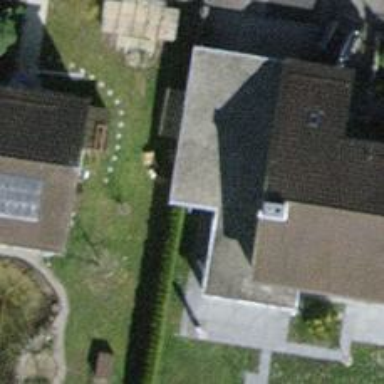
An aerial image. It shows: Hedge acting as barrier.